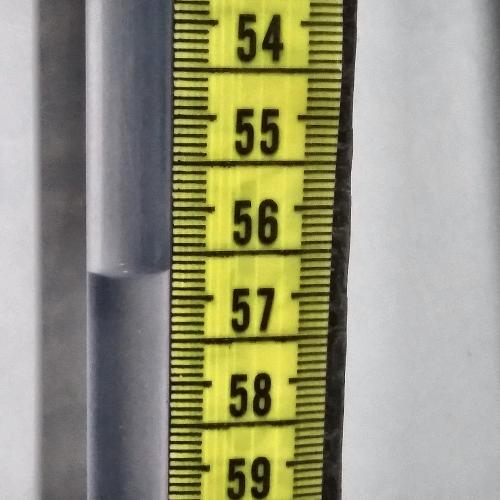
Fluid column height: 56.7 cm